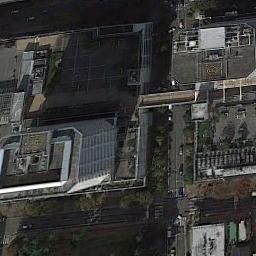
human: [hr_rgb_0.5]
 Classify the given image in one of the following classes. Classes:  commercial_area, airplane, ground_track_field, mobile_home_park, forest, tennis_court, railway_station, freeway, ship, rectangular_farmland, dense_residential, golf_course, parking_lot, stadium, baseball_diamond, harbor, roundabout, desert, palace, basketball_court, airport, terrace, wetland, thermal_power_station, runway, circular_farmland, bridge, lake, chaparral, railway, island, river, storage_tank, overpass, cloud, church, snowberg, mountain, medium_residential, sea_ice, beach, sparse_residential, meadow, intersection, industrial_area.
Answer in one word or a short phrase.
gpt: commercial_area